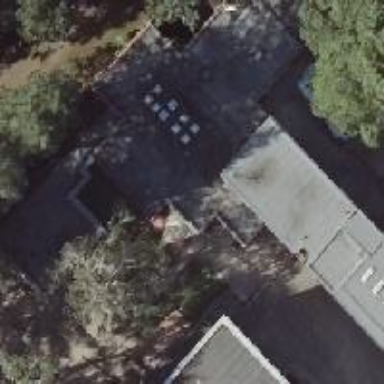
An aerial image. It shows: Kindergarten.